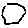
Label: hexagon